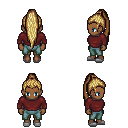
a pixel art fantasy rpg character, female body template, human, dark skin, maroon long-sleeve shirt, teal pants, blonde extra-long topknot hairstyle, white slippers, four views (front, back, left, right), 2x2 character sprite sheet, small pixel art, hard edges, no anti-aliasing